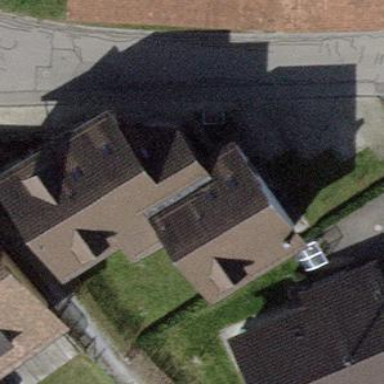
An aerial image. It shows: Gabled roof apartments building.